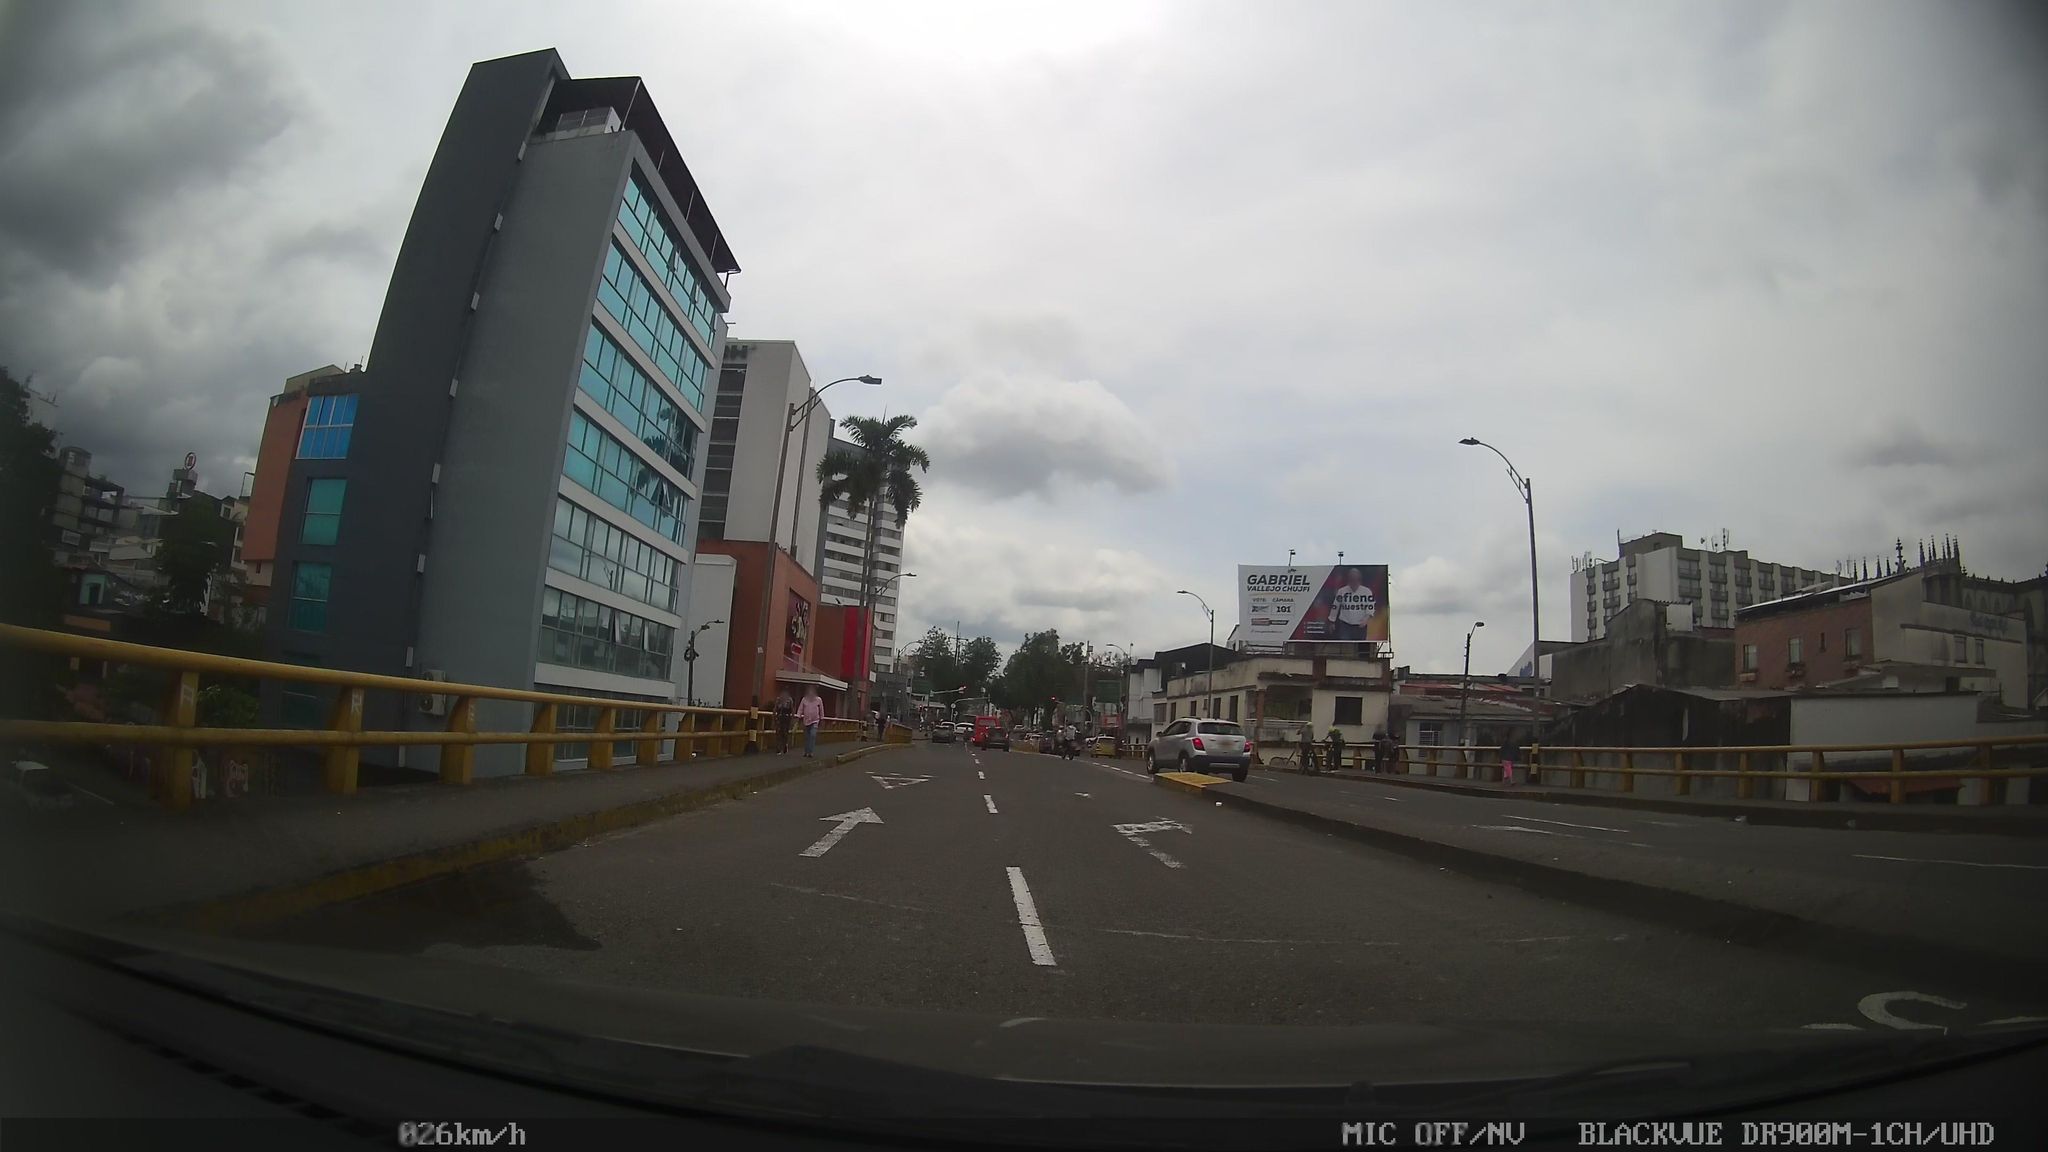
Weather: cloudy
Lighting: day
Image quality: good
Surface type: driving surface
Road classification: secondary_link, secondary
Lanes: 2
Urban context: urban centre
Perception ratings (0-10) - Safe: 2.1, Lively: 5.43, Beautiful: 2.04, Boring: 3.35, Depressing: 6.02, Wealthy: 1.5